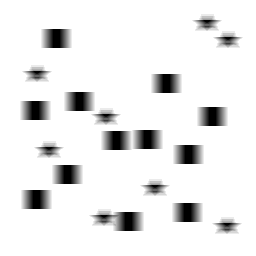
Squares: 12
Triangles: 0
Stars: 8
Total shapes: 20